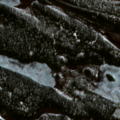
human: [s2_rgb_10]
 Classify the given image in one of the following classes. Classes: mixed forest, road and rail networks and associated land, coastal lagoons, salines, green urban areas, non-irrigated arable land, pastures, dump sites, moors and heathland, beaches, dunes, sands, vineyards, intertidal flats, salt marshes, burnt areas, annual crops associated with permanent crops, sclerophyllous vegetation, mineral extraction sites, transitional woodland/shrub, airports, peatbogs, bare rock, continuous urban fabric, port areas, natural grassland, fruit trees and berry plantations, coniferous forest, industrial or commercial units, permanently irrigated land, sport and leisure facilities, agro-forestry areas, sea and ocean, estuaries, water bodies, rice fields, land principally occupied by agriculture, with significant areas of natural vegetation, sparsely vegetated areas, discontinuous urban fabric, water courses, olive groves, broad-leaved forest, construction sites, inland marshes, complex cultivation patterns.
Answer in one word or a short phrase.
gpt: coniferous forest, water bodies